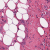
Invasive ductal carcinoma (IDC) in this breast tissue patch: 0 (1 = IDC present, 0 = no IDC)